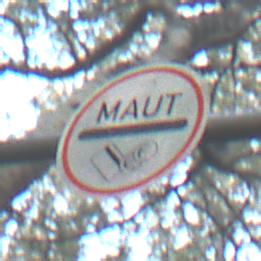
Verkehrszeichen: MautflichtigeStrecke
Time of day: SunriseSunset
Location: Outdoor (Nature)
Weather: Clear
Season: Winter
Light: Natural